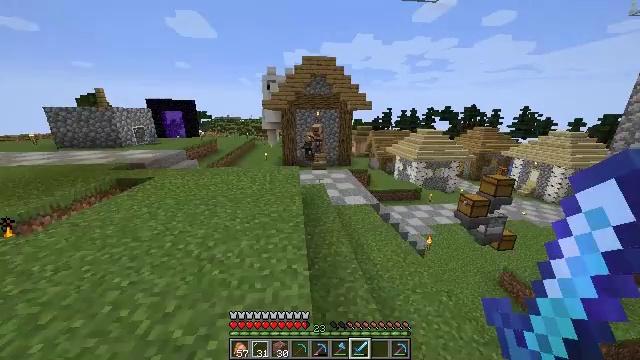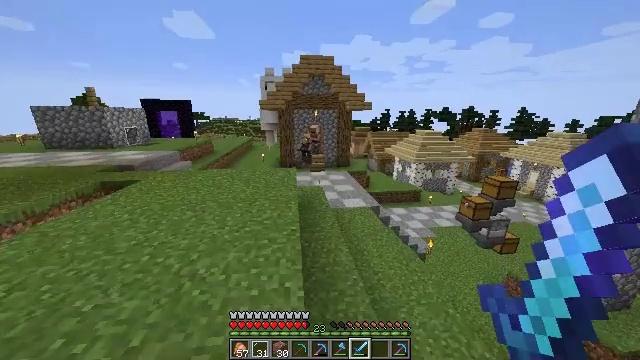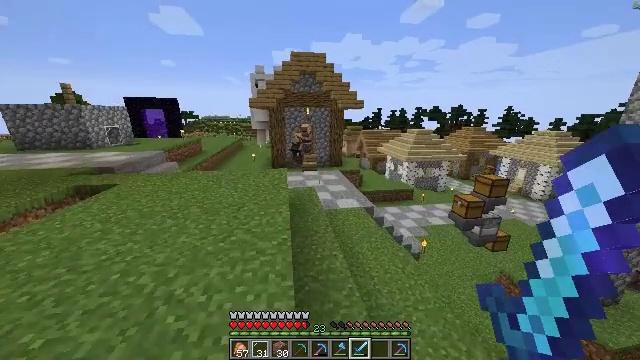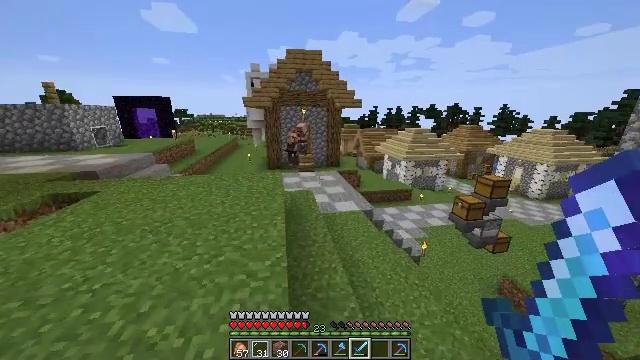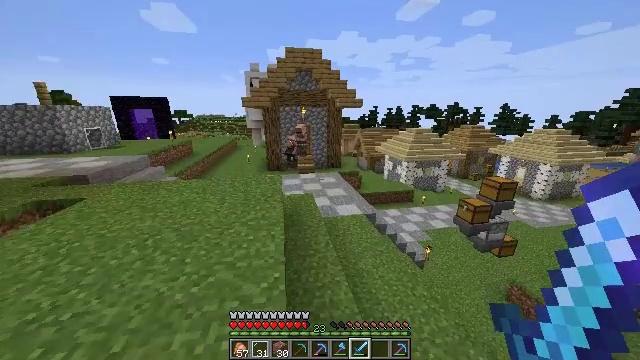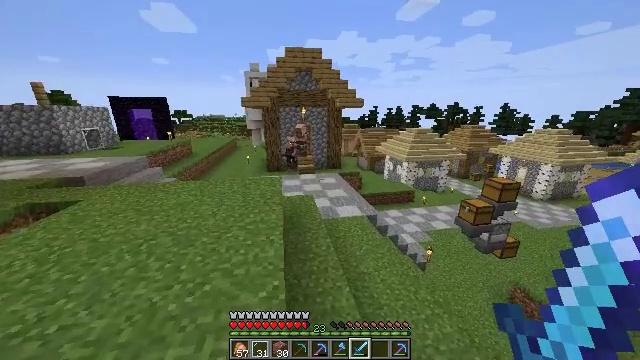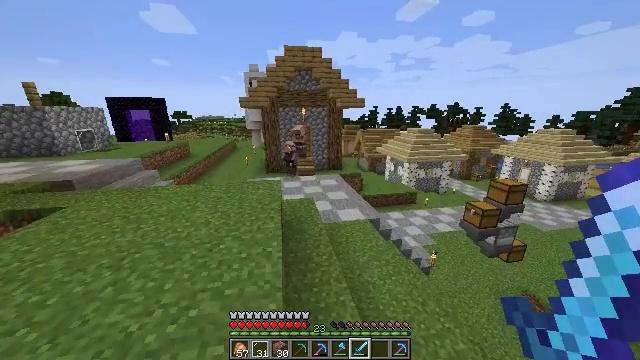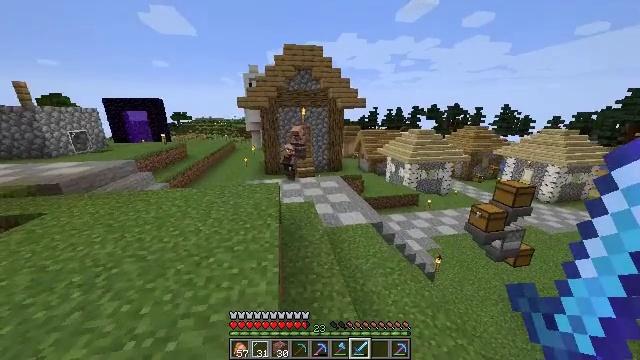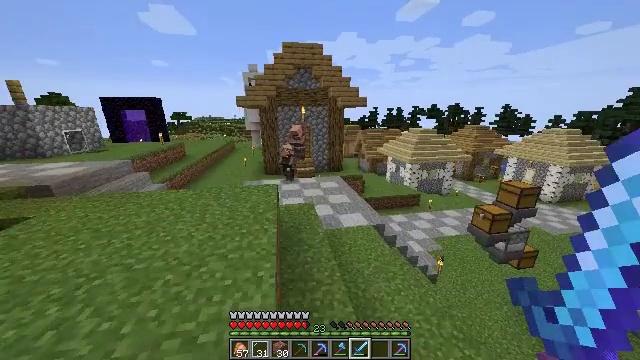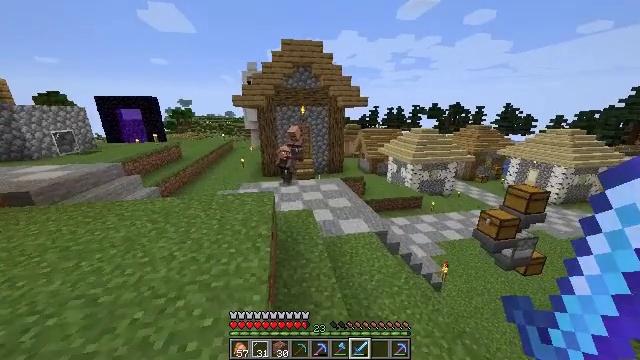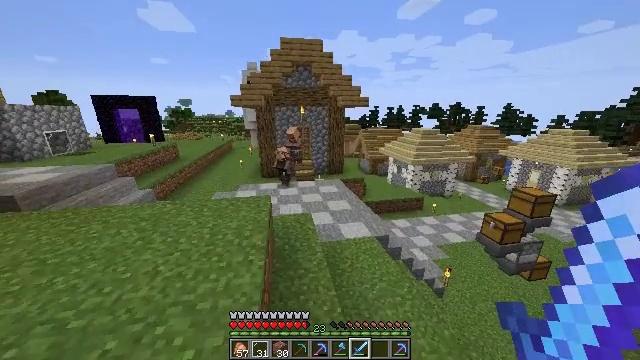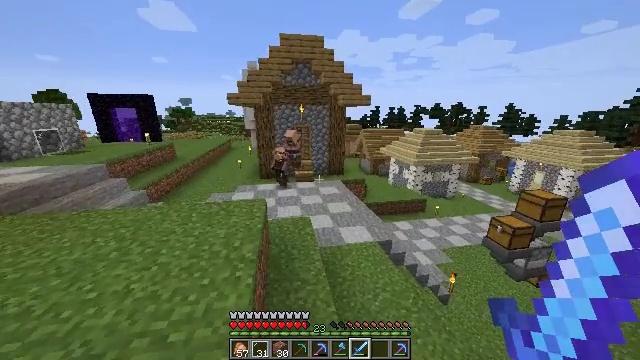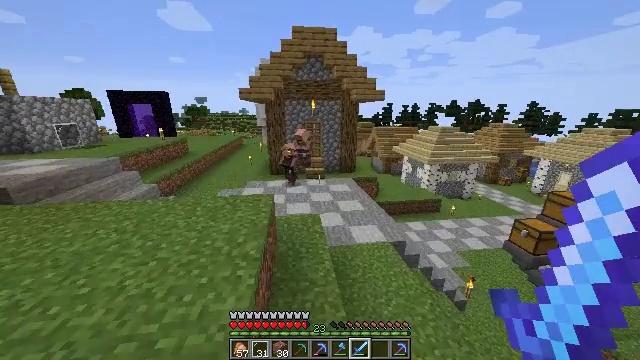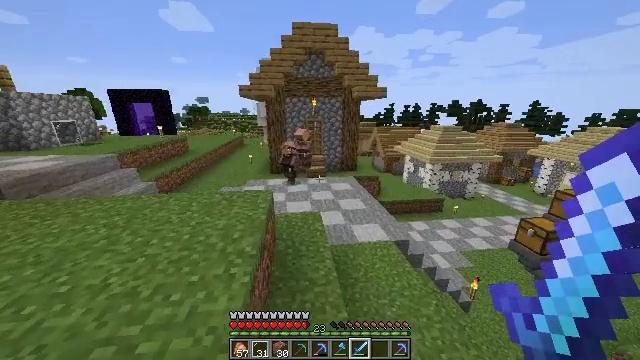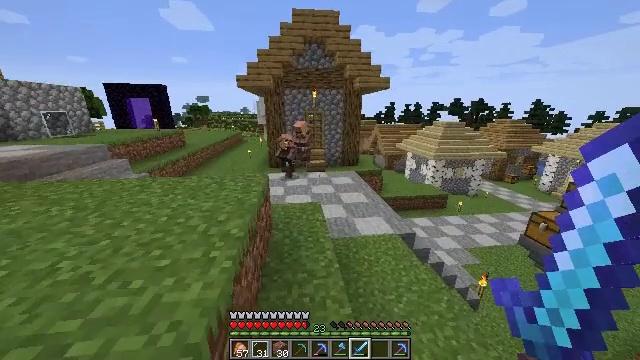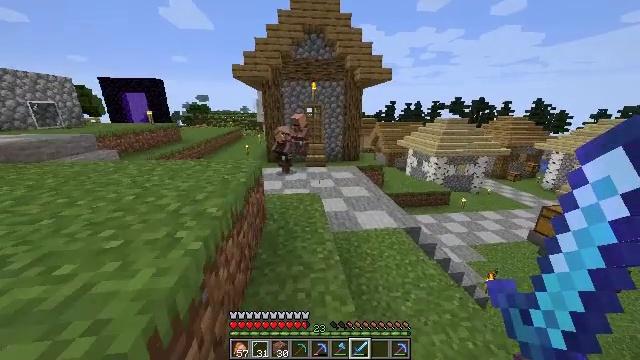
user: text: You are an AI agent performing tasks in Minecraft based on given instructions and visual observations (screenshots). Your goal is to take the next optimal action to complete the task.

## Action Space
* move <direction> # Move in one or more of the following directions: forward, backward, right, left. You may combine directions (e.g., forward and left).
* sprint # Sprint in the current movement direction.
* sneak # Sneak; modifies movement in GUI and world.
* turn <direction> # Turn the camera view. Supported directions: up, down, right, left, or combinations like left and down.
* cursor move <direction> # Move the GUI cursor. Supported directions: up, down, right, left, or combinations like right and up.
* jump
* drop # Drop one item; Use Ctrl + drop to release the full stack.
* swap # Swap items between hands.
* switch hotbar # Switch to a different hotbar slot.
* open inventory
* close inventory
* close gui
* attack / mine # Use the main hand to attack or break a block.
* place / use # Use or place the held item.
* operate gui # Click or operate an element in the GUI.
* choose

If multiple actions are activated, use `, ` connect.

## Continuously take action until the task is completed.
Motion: motion action
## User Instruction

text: Get an emerald by using the crafting table.
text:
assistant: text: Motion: move forward
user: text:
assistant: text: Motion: move forward, sprint, turn right
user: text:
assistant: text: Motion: move forward, sprint
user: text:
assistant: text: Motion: move forward, sprint
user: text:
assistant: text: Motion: move forward
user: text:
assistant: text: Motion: move forward
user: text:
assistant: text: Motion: move forward
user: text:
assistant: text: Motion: move forward
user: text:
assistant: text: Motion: move forward
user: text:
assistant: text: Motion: move forward, sprint
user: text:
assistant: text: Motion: move forward, sprint
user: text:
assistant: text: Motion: move forward, sprint, turn left
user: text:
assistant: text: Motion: move forward, sprint
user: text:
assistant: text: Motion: move forward
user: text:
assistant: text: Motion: move forward
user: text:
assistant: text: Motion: move forward
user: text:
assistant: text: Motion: move forward
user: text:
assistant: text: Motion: move forward
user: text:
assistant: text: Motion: move forward, sprint
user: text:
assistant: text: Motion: move forward, sprint
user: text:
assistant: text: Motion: move forward, sprint
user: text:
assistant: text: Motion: move forward, sprint, turn left
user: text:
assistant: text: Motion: move forward, turn left
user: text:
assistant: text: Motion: move forward, turn left
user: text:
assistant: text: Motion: move forward
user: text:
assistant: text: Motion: move forward
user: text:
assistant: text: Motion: move forward, sprint
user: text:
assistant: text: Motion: move forward, sprint, turn left
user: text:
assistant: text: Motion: move forward, sprint, turn left
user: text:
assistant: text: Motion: move forward, turn left